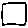
Label: square